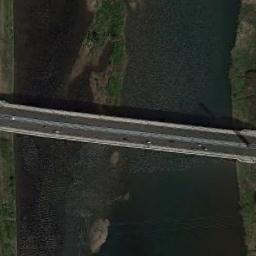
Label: bridge